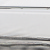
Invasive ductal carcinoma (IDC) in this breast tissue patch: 0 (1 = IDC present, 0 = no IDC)